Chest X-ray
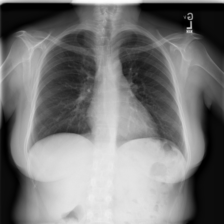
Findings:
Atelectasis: negative
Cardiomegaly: negative
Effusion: negative
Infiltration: positive
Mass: negative
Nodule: positive
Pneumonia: negative
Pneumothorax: negative
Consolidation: negative
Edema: negative
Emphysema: negative
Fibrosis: negative
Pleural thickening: negative
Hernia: negative